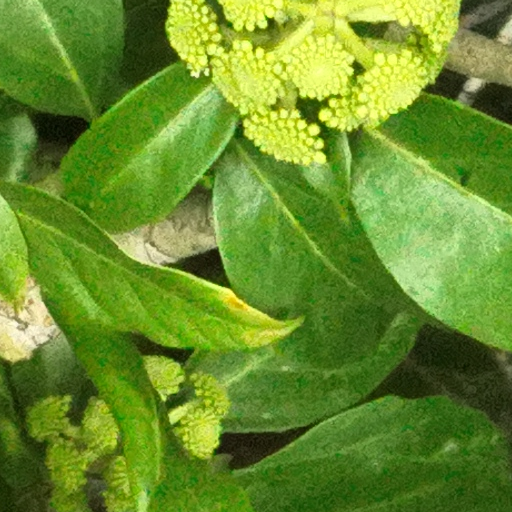
Species: Dendropanax arboreus
GBIF accepted scientific name: Dendropanax arboreus
Crown area (m\u00b2): 53.358